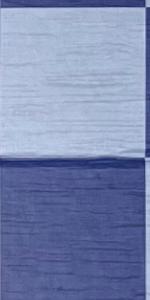
Label: Empty